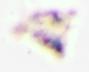
Label: Detritus